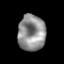
Tissue: prostate
Cell type: Epithelial cells
Senescence score: 0.2911
Nuclear area (px): 973
Mean DAPI intensity: 143.616